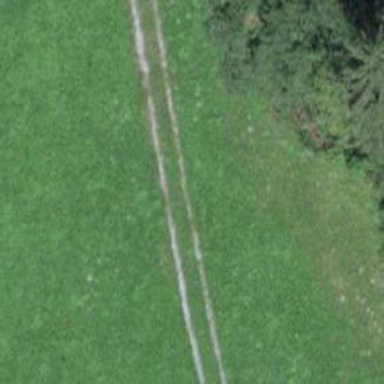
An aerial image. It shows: Grass track with grade3 surface.